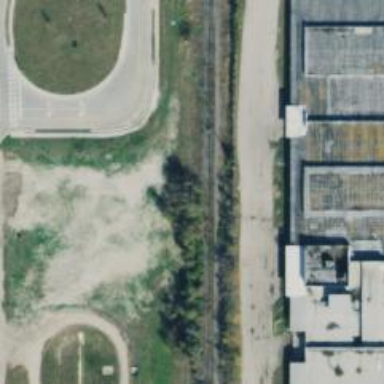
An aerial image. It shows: Abandoned railway.